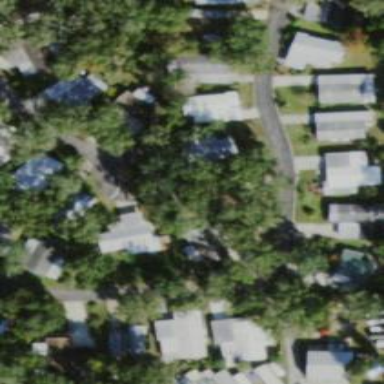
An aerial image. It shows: Residential road.